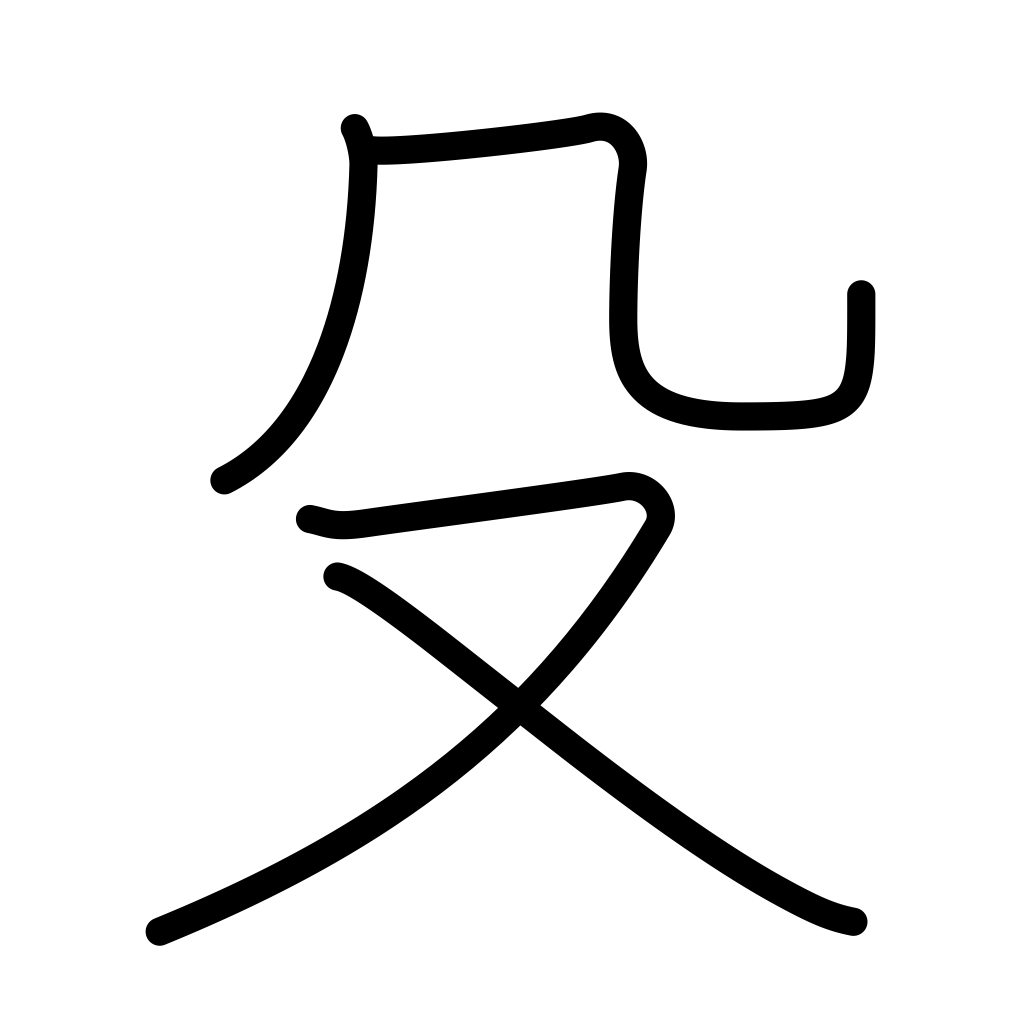
Meaning: pike